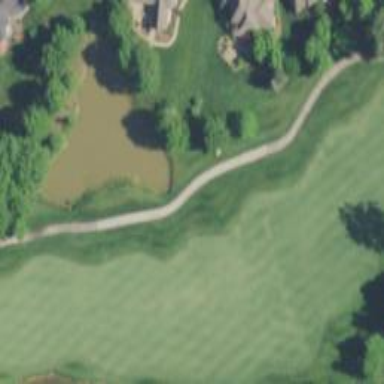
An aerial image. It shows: Path for both road and golf.